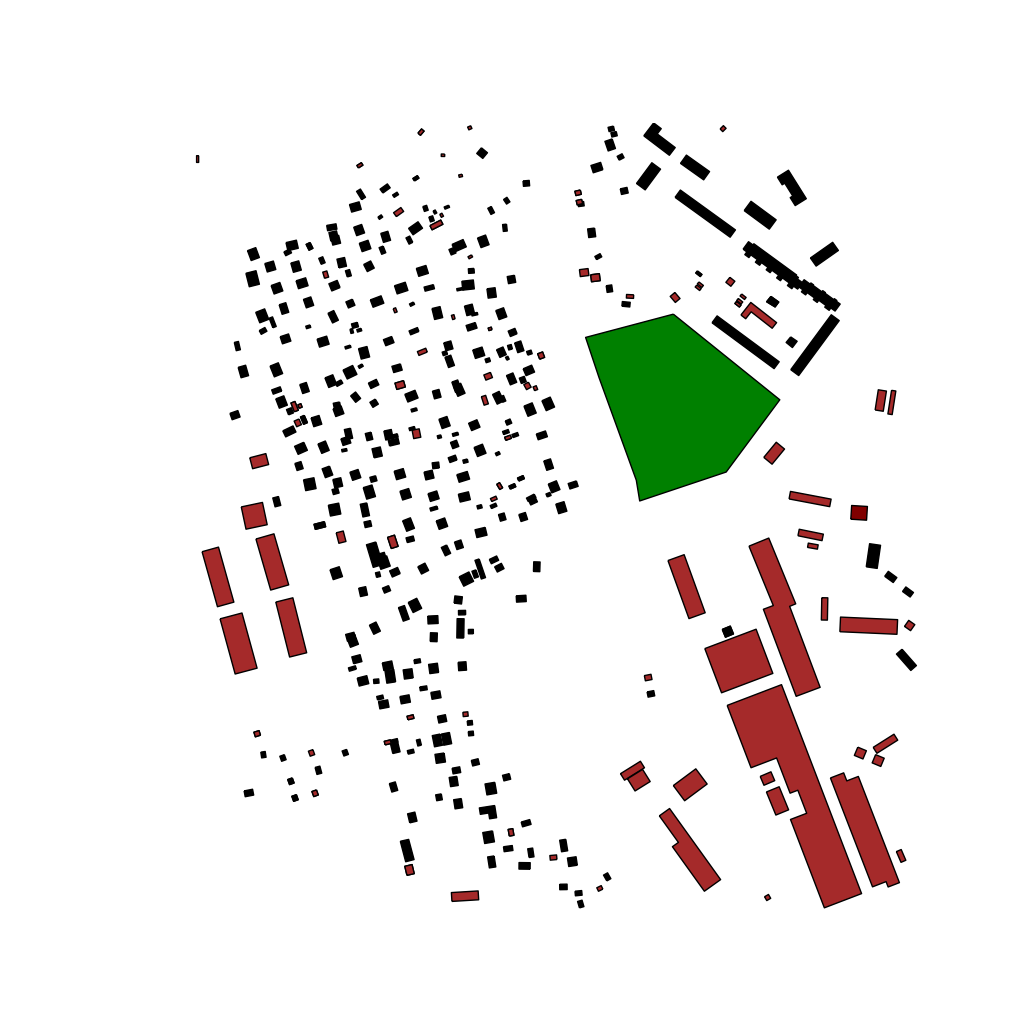
Tags: overhead vector_map, industrial, recreation, residential, modern, soviet, individual_rise, low_rise, density_1, Building, Facility, Fire, Park, 1.0 km²